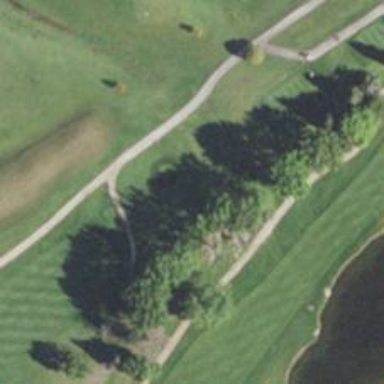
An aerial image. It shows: Pathway for golfing.